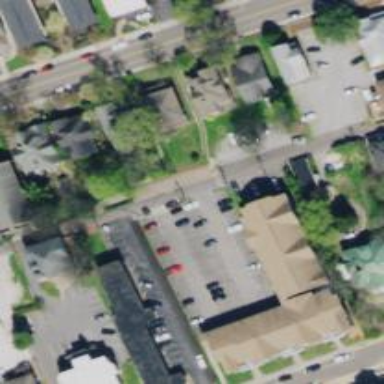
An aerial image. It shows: Sidewalk.